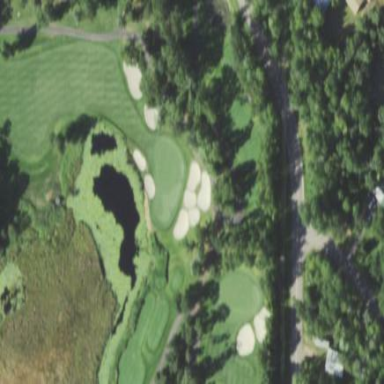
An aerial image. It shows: Golf fairway in the image.